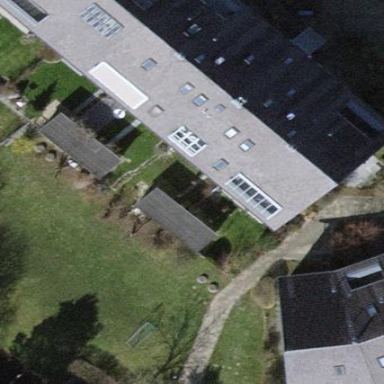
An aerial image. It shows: Terrace building.